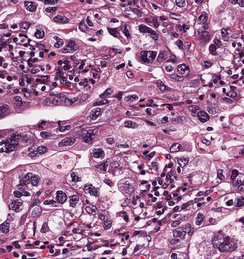
Tumor epithelial tissue: yes
Tumor-associated stroma tissue: yes
Normal tissue: no